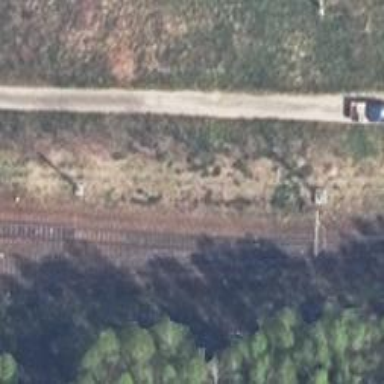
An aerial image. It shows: Rail siding with electrified contact lines for trains.